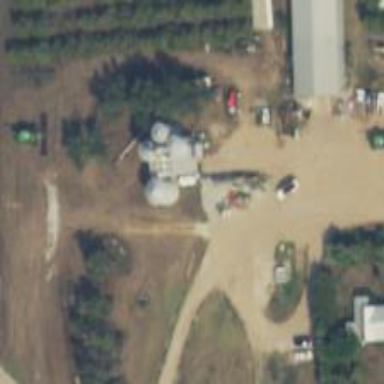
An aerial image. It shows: Silo.